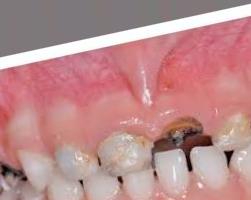
Condition: Caries